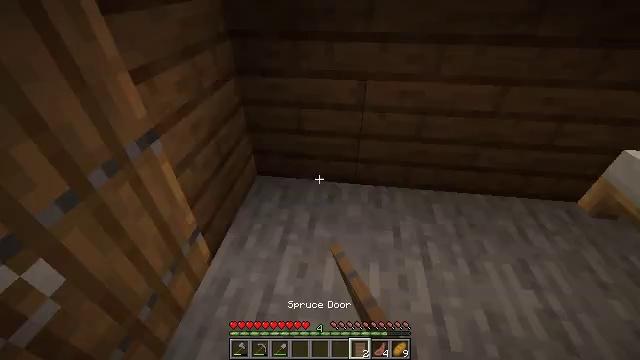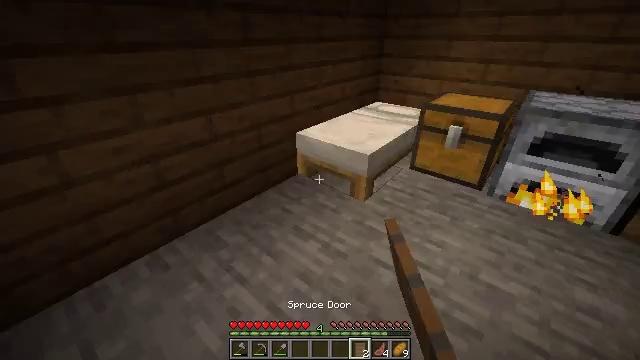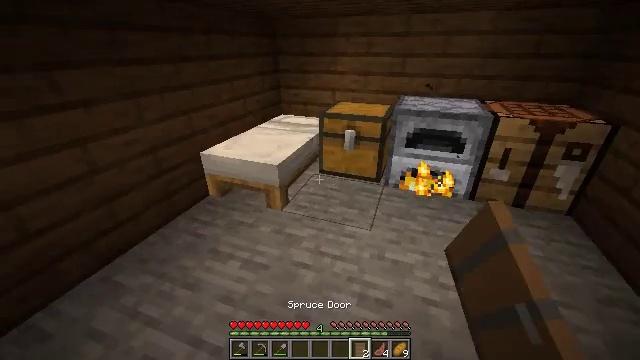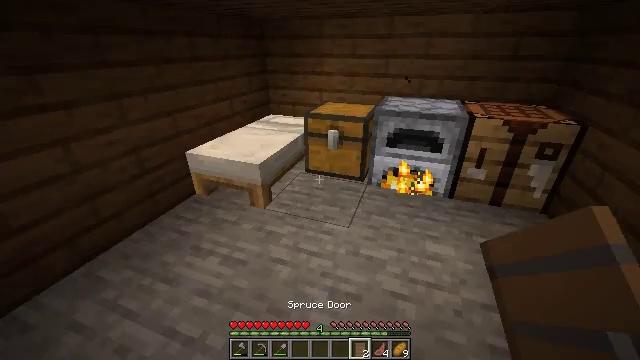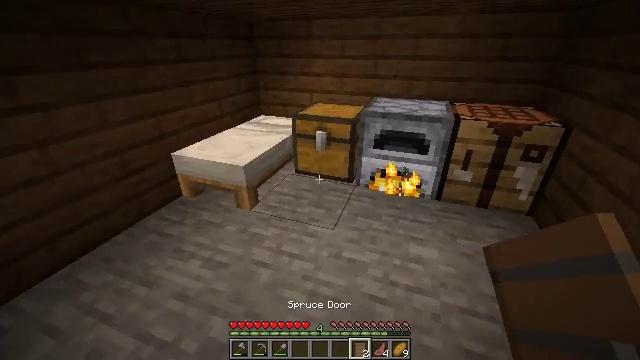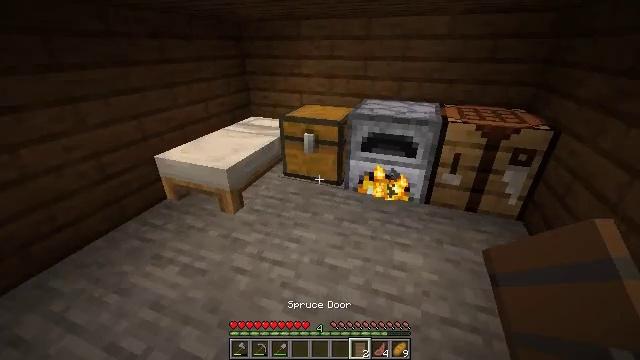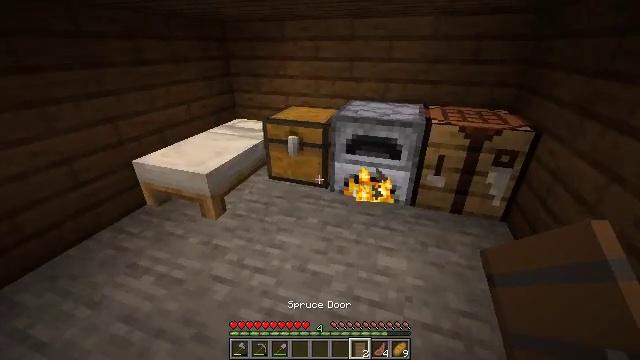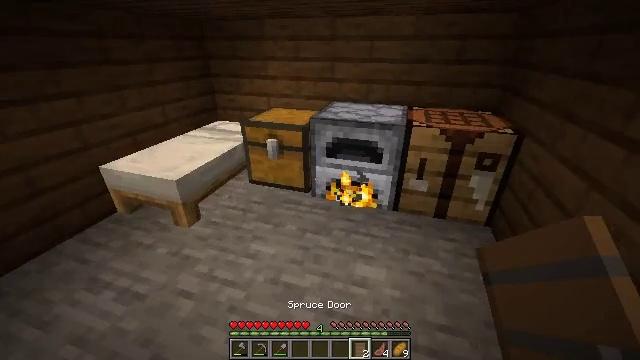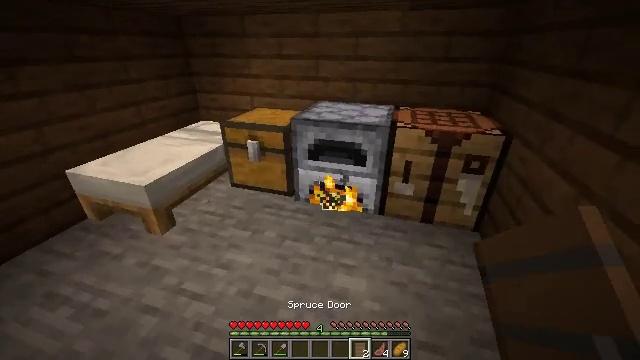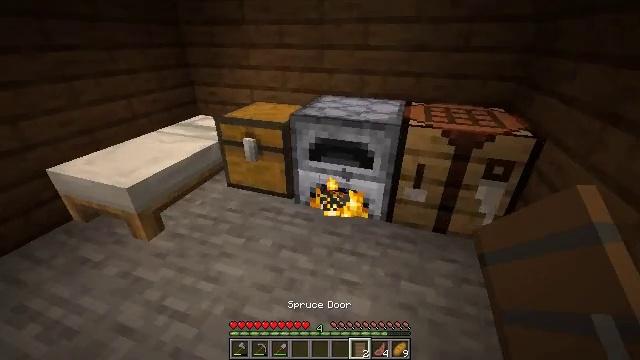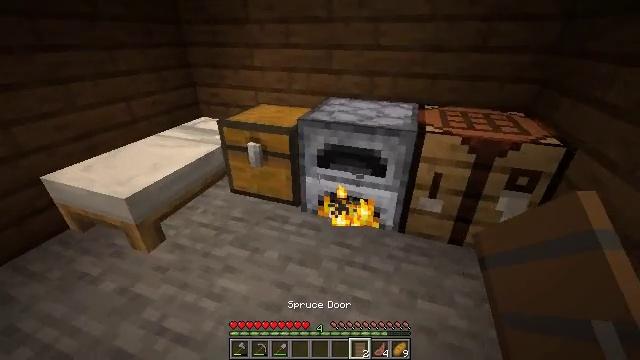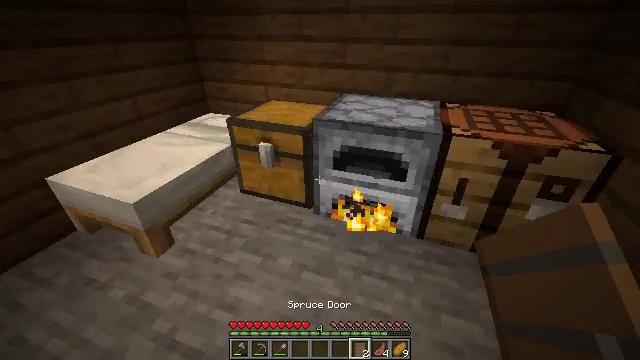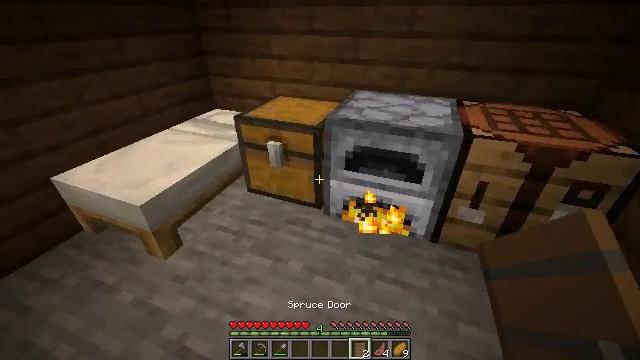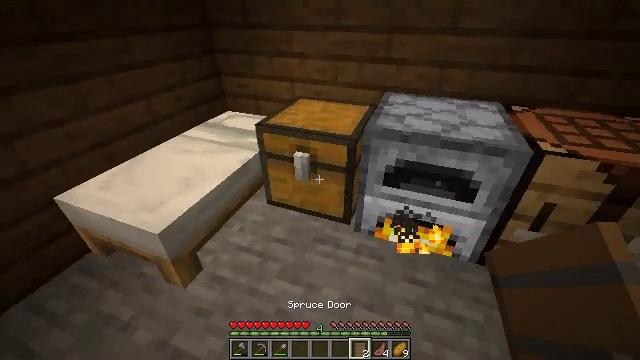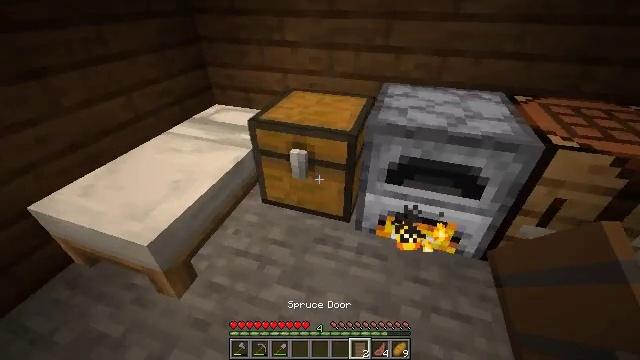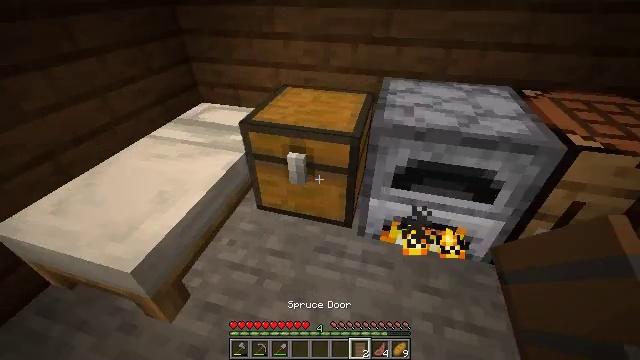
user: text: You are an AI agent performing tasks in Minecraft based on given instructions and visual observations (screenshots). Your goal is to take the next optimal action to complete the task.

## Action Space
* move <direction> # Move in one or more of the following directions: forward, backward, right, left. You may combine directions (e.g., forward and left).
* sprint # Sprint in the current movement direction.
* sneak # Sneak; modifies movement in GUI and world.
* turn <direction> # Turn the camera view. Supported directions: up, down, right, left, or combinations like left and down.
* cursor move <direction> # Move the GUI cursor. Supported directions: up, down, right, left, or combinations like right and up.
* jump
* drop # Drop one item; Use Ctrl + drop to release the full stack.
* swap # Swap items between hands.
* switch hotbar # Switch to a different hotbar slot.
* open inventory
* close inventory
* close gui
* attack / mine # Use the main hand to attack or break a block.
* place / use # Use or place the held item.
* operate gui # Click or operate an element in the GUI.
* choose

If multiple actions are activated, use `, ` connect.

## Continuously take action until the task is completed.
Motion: motion action
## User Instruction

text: Open the crafting table and craft a spruce pressure plate with spruce planks.
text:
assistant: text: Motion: move back and move right, turn right and up
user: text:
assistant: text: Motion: move back and move right, turn right and up
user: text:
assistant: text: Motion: move right
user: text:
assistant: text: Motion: move forward and move right
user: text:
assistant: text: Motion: move forward and move right
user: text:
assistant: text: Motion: move forward and move right, turn right
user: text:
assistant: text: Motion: move forward and move right, turn right
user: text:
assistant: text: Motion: move forward
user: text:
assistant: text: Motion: move forward and move left, turn left and down
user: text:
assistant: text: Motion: move forward and move left
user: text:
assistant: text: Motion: move forward and move left, turn left and down
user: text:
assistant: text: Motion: move forward and move left, turn down
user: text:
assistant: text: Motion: move forward and move left, turn down
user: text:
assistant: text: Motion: move forward, turn right and down
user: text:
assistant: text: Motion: move forward, turn right and down, use / place
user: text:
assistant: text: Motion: move forward, turn right and down, use / place
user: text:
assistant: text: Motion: turn down, use / place
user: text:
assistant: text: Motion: turn left and down
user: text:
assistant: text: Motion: turn down
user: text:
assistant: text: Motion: cursor move left, open gui
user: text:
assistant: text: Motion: no_op
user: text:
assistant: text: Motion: no_op
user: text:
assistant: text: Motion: no_op
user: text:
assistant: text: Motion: cursor move right
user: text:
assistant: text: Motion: sneak
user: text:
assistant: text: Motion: sneak, cursor move right and down
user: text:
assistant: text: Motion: sneak
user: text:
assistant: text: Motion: sneak
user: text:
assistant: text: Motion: sneak
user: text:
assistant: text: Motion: sneak, cursor move left and up